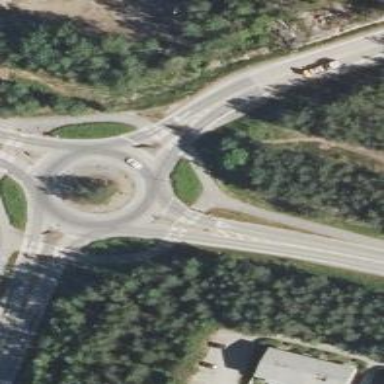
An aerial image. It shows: Uncontrolled road crossing.